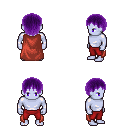
a pixel art fantasy rpg character, male body template, dark elf, purple skin, maroon cape, red pants, purple plain hairstyle, four views (front, back, left, right), 2x2 character sprite sheet, small pixel art, hard edges, no anti-aliasing